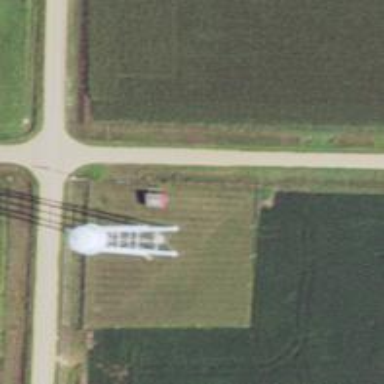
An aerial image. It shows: Water tower that is man-made.